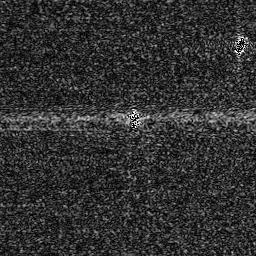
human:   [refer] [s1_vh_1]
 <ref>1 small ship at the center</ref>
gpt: <box>[[48, 42, 55, 50, 0]]</box>